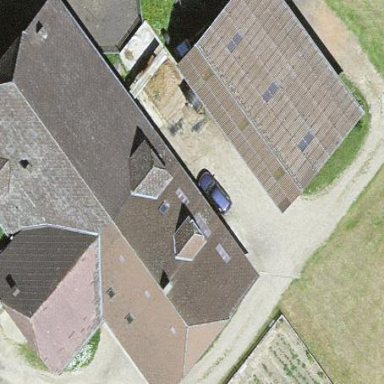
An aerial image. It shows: Farm building.